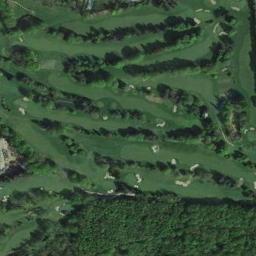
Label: golf_course